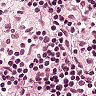
Metastatic tissue present: no